四年级 · 立体几何学
从上面看到的形状是 $\square$, 这个立体图形是（）。
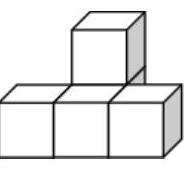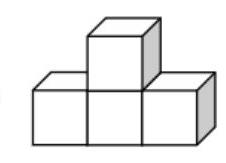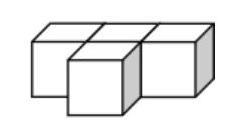
A.

B.

C.

答案: A